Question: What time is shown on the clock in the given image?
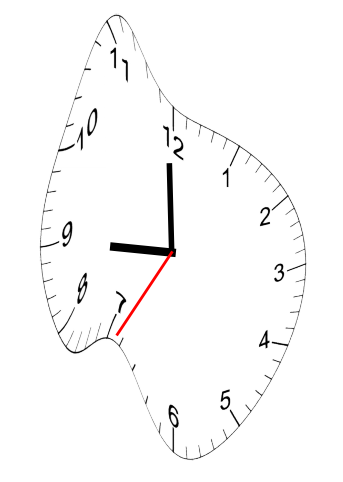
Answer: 08:59:35